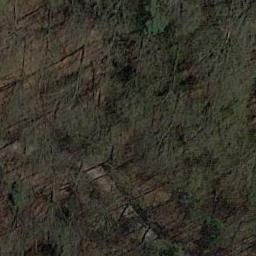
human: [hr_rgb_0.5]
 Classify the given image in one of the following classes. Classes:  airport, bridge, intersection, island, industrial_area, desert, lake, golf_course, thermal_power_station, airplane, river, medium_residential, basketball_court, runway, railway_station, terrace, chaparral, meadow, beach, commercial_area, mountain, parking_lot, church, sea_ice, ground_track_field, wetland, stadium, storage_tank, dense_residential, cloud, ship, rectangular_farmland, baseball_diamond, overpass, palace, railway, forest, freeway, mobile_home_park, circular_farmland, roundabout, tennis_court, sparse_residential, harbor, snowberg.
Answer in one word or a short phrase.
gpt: forest